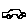
Label: car